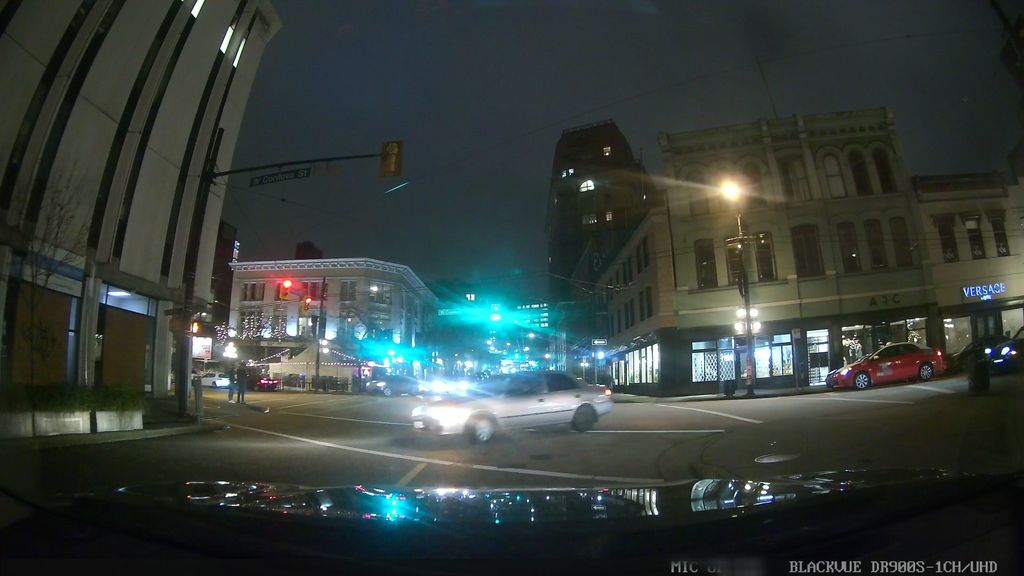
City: vancouver